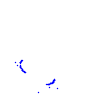
Particle: kaon